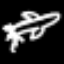
Label: airplane